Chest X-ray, PA view. Patient: 64 years old, sex M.
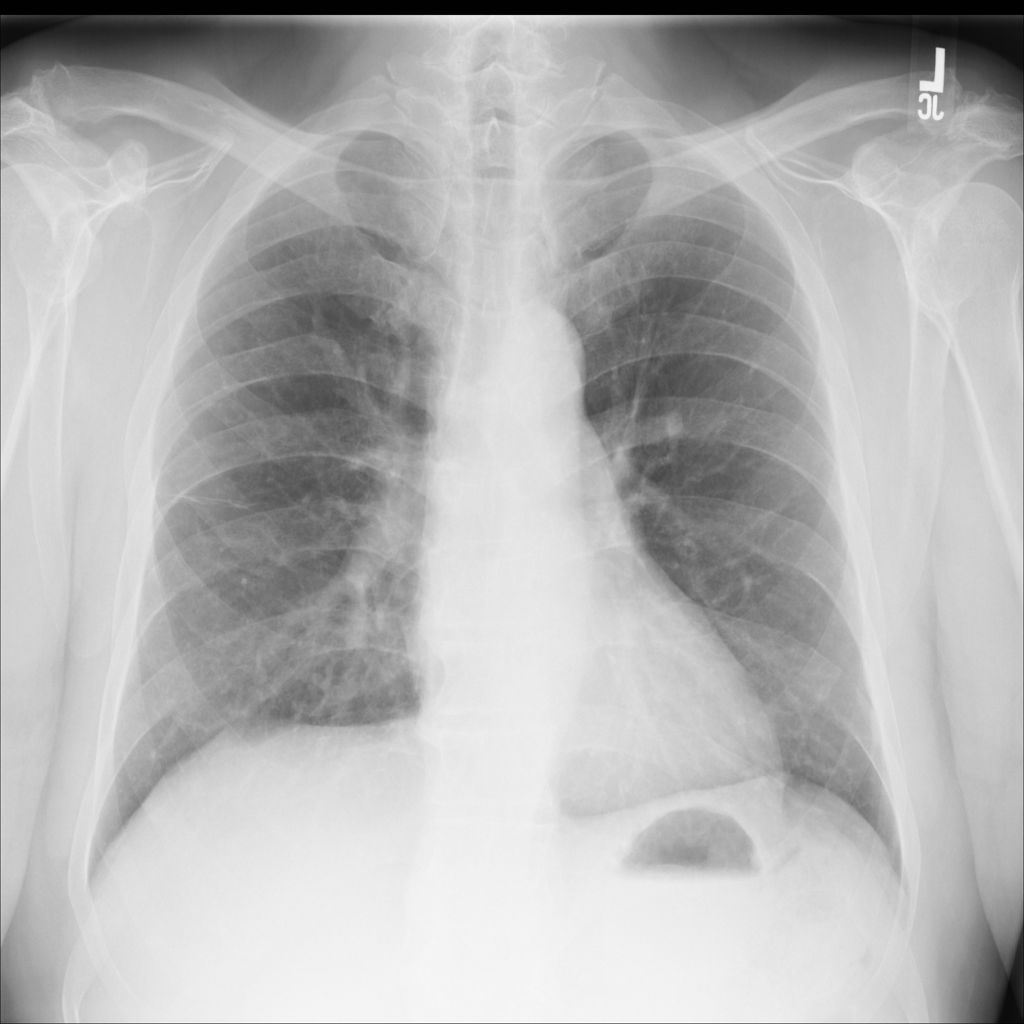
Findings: Atelectasis